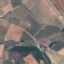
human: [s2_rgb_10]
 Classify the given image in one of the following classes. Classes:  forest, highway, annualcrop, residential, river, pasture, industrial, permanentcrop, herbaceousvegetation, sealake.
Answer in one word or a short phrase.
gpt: PermanentCrop